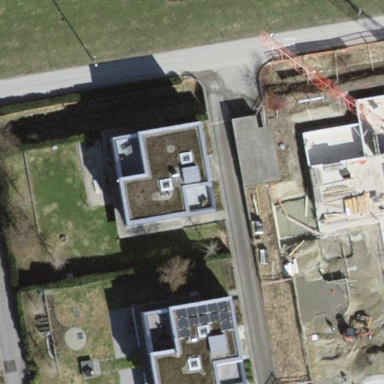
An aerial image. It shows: Detached building.